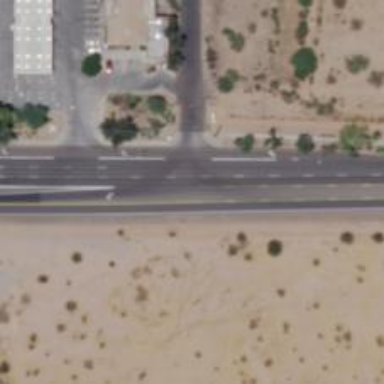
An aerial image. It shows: Secondary road with asphalt surface.